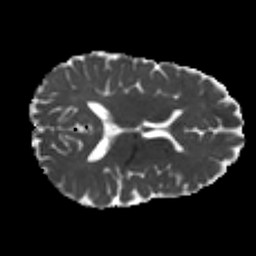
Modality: MD
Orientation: axial
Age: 24
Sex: female
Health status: healthy
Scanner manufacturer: philips
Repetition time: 7.382 s
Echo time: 0.08599 s